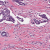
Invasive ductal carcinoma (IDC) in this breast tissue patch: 1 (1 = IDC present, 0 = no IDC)